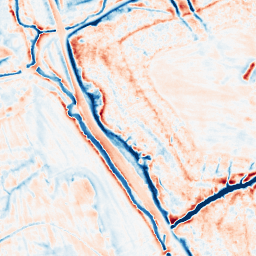
Category: multiscale
Decomposition family: dog_multiscale
Decomposition parameters: sigma_ratio: 1.4
n_scales: 6
base_sigma: 0.5
Upsampling method: cubic_catmull_rom
Upsampling parameters: scale: 8
Upsampling scale: 8